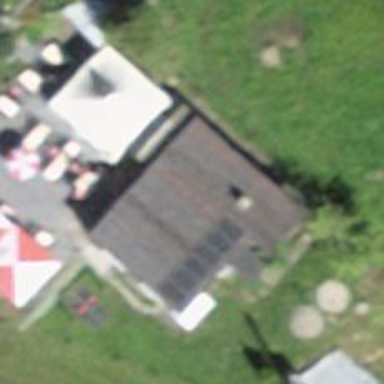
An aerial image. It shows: Restaurant.